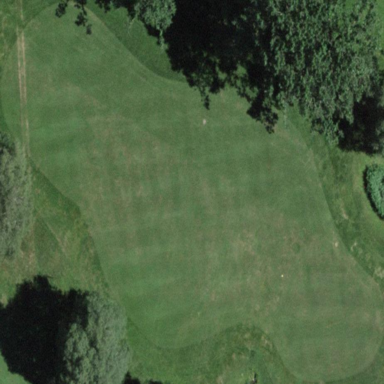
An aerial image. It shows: Golf fairway surrounded by grass.